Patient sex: F
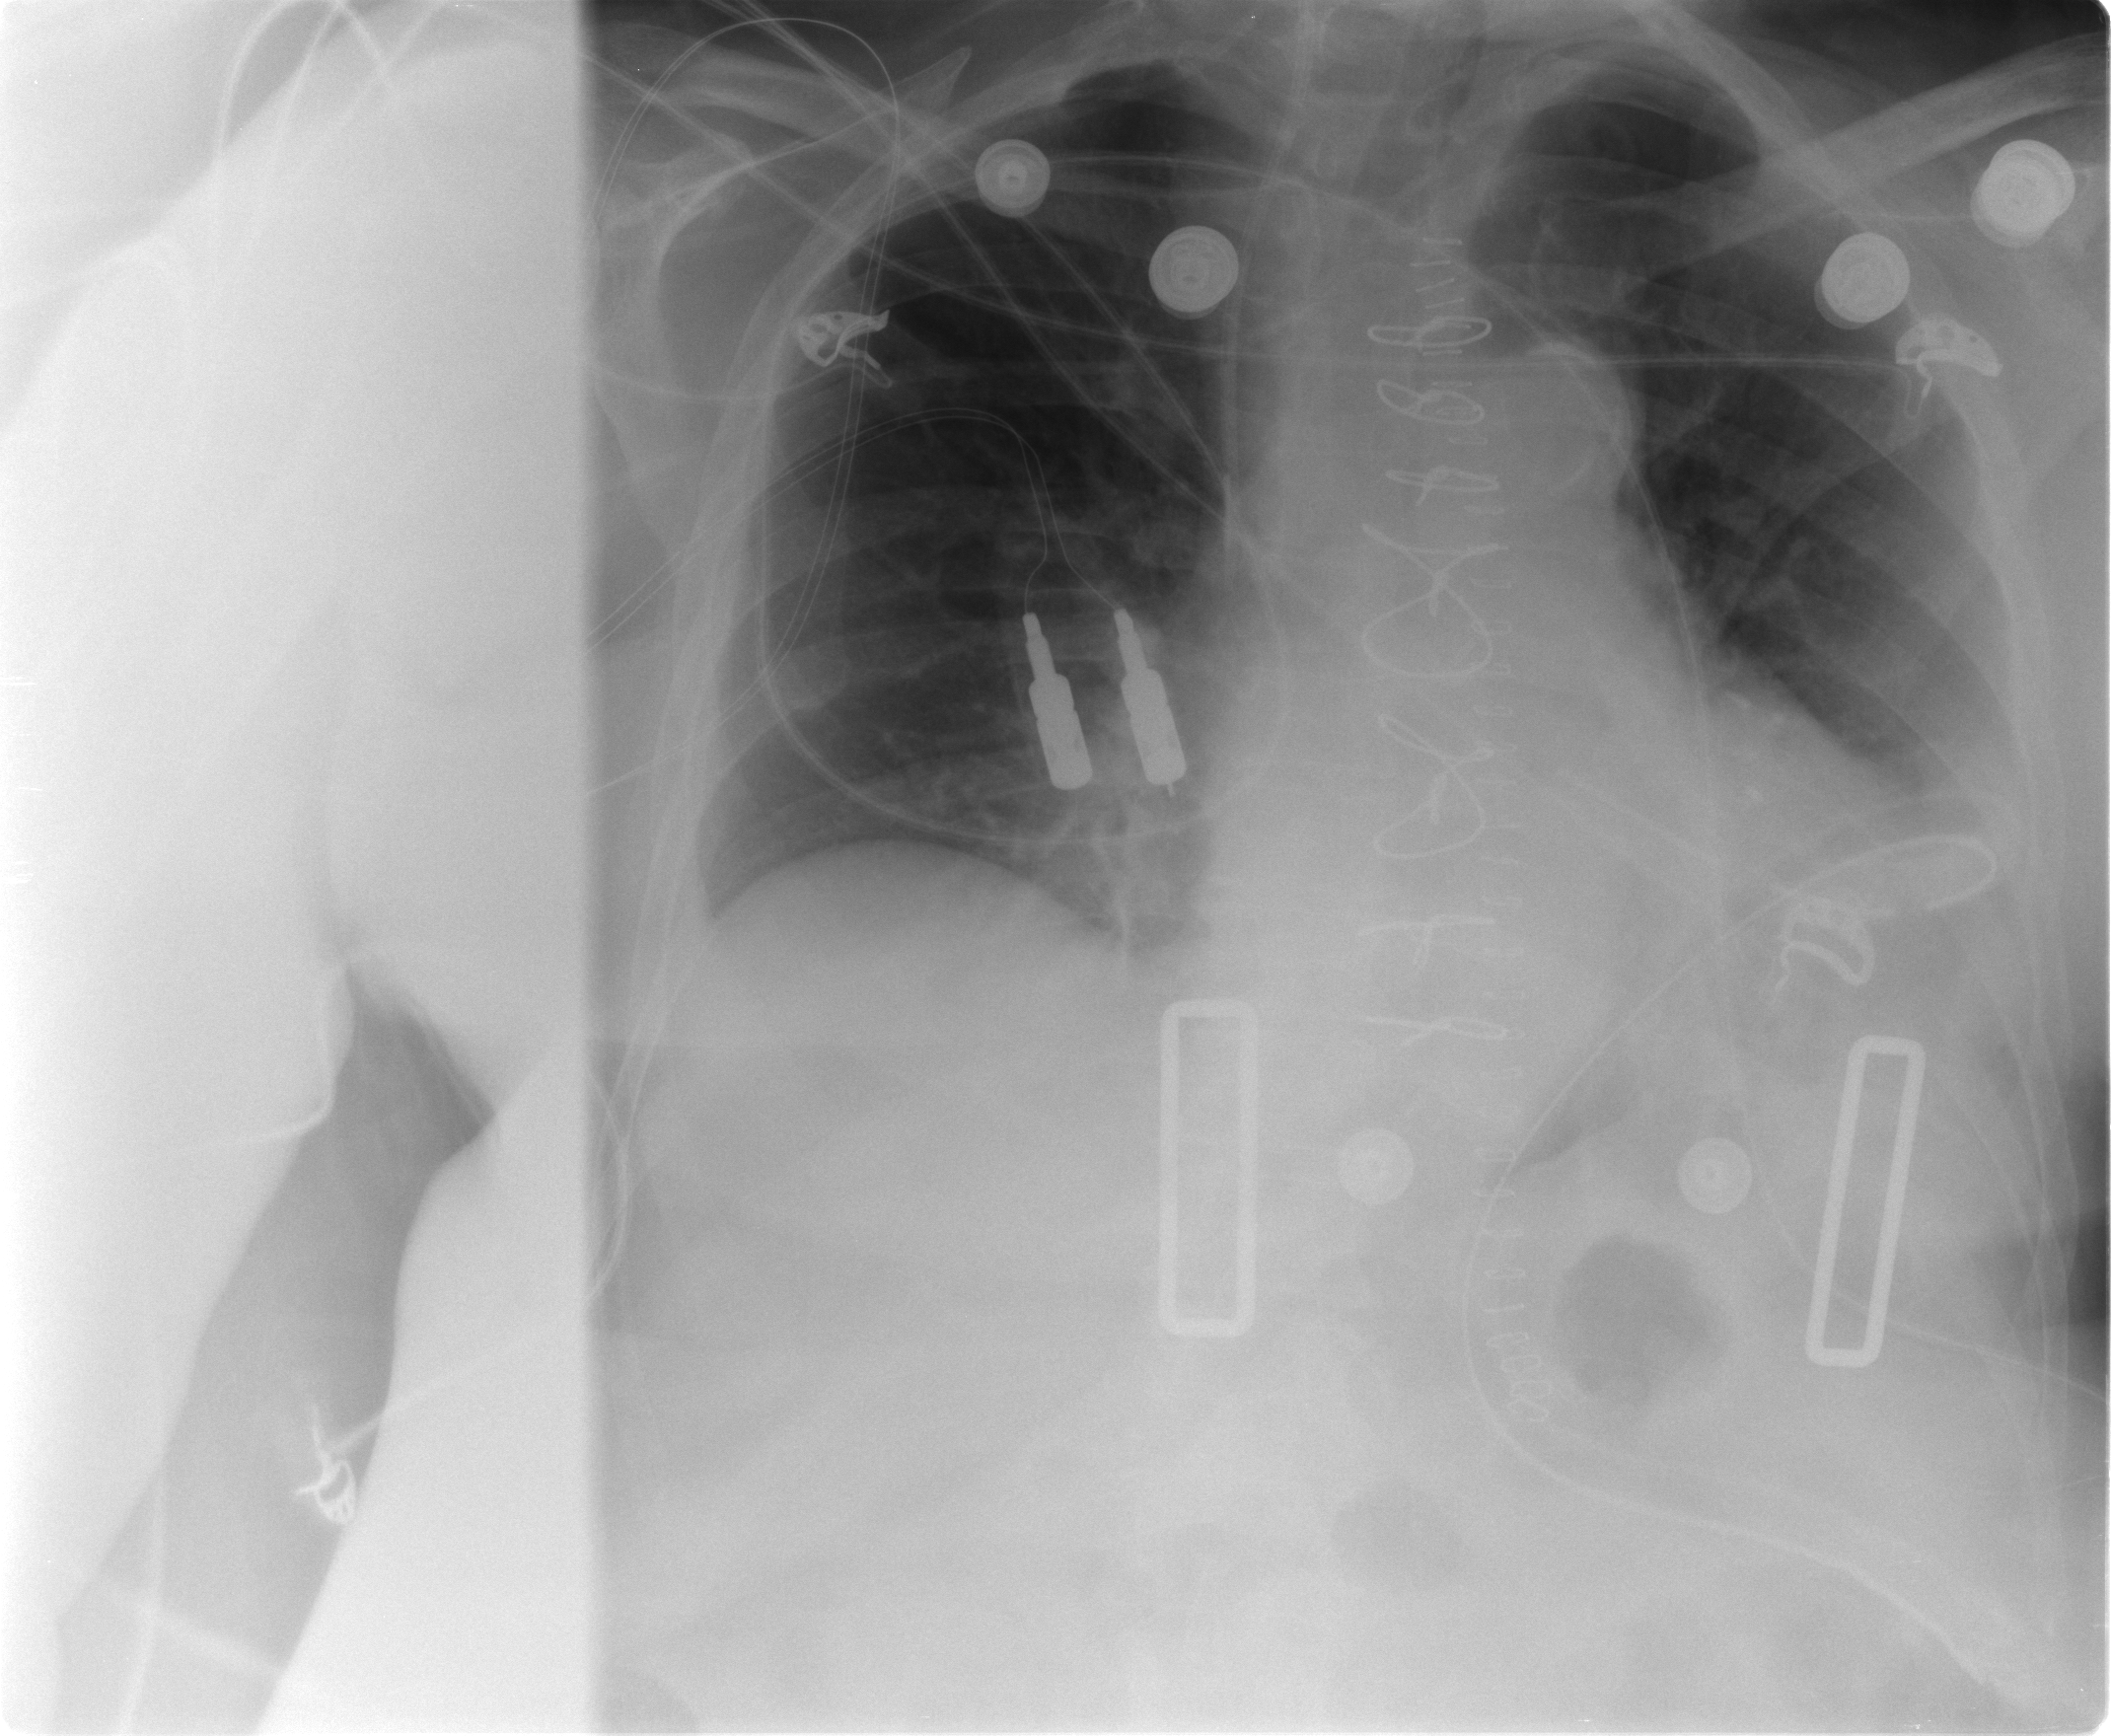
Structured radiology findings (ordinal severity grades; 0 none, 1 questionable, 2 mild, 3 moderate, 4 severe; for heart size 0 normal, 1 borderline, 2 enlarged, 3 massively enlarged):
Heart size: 1
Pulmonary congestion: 2
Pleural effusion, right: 1
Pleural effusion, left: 2
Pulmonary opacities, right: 2
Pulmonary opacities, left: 2
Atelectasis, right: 2
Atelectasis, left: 2